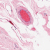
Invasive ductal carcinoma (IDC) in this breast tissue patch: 0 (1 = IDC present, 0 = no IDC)